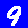
Digit: 9